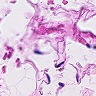
Metastatic tissue present: no